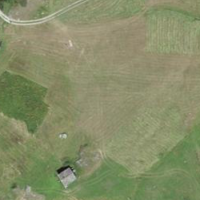
EUNIS habitat code: 26
Species observed at this site:
Dactylorhiza majalis